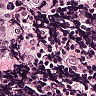
Metastatic tissue present: no